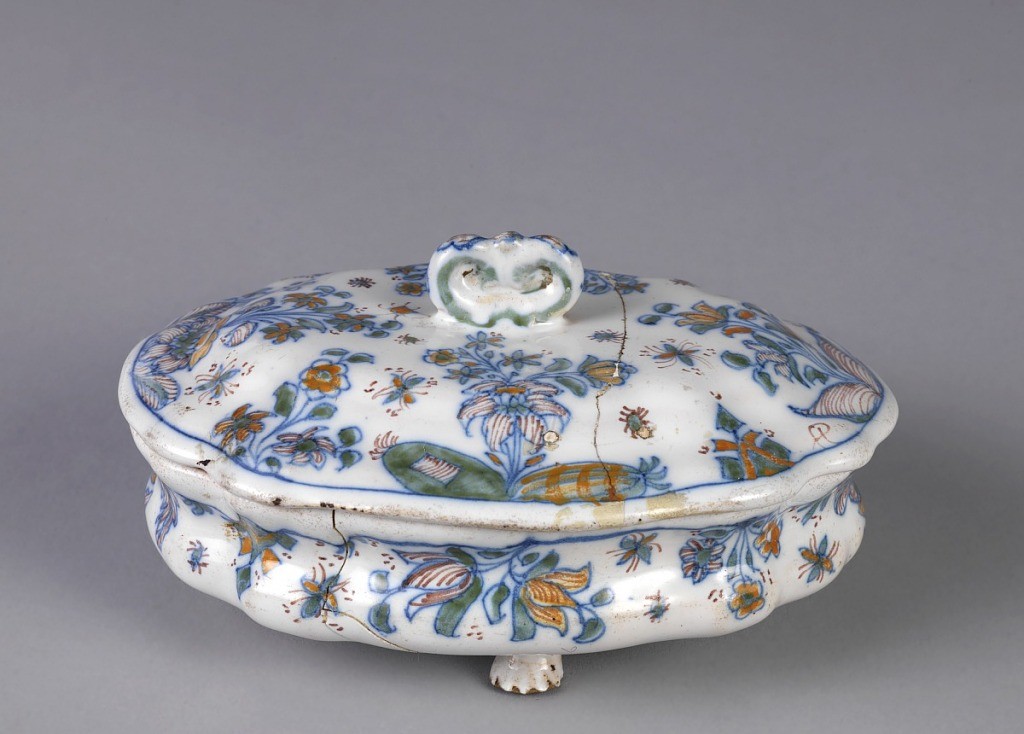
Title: Sugar Bowl
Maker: Alcora Ceramic Factory, Spanish, 1727 – 1858
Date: ca. 1740
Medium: Tin-glazed earthenware
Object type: sugar bowl
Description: Elliptical, with shaped sides and flat domed cover with flat crown-shaped handle. Divided into one large and two small compartments. Decorated with floral sprays and insects. On three feet, attached to body with metal armatures.